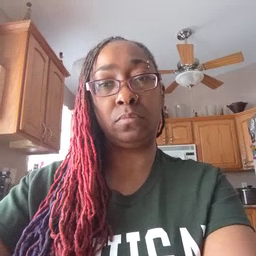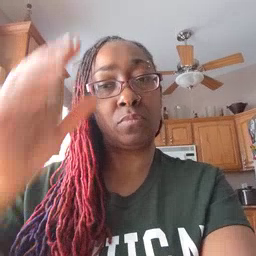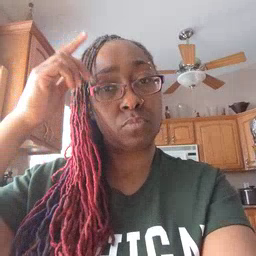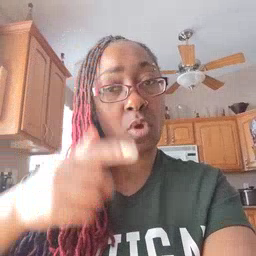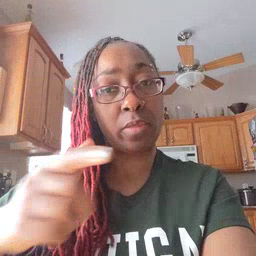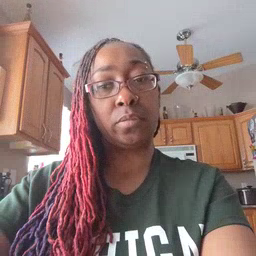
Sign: brother